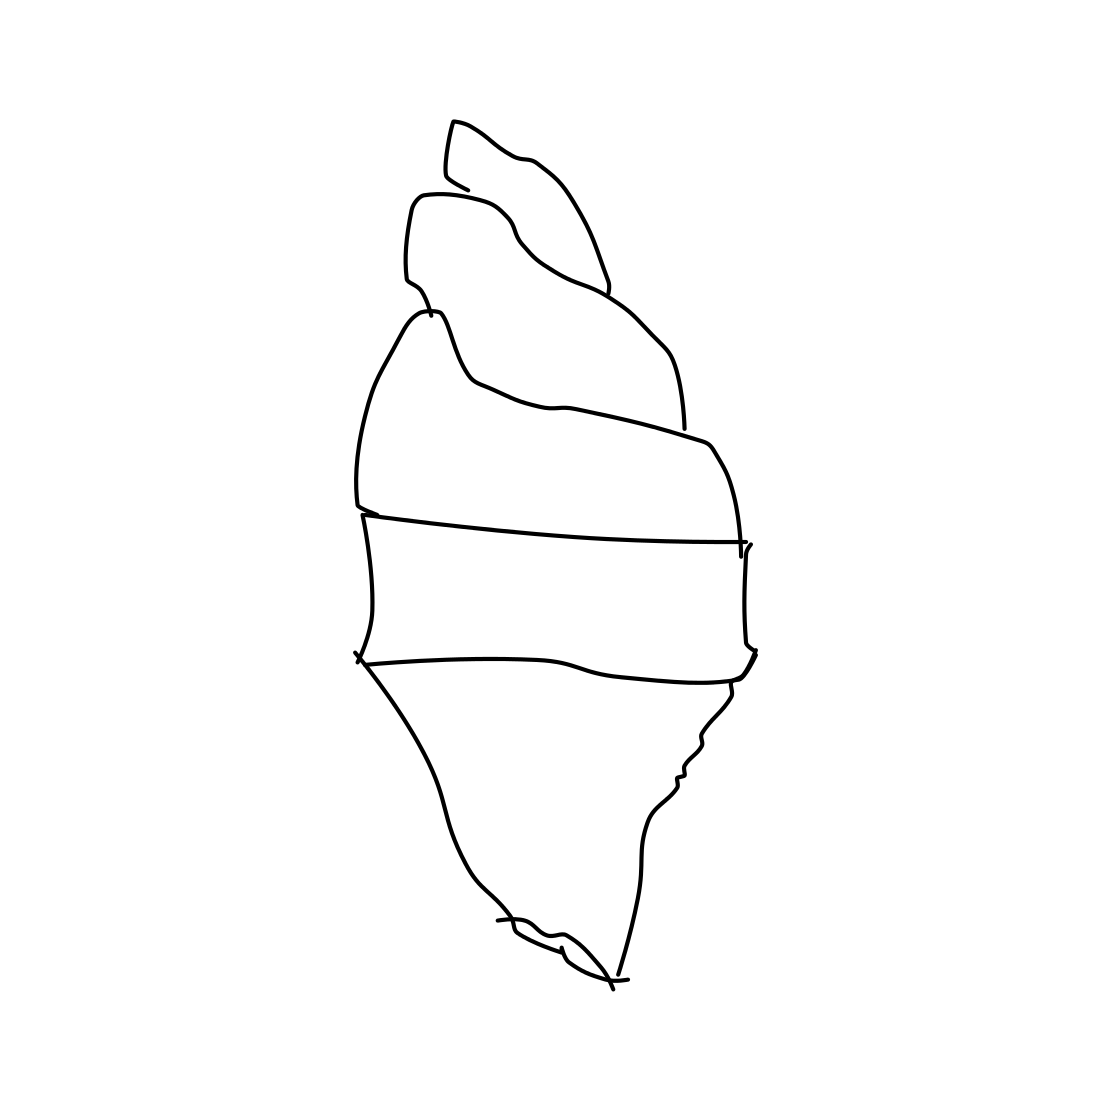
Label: ice-cream-cone